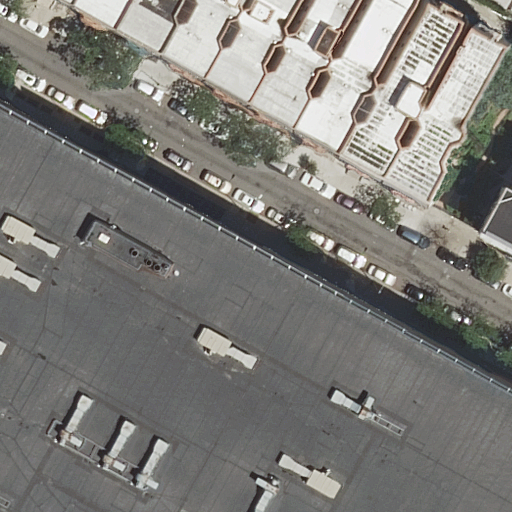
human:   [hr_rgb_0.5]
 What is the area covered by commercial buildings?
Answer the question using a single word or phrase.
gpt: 0m2

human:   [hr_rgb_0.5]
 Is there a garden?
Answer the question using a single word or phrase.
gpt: yes

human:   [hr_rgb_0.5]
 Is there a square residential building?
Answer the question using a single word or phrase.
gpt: no

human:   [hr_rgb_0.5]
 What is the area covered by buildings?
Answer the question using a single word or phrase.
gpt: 5706m2

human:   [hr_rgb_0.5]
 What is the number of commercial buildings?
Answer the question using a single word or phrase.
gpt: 0

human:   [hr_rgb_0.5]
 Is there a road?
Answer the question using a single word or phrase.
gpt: yes

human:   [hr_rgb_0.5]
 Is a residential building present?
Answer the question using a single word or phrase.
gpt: yes

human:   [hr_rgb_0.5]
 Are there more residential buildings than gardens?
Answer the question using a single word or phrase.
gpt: yes

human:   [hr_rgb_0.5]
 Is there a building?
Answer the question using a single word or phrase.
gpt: yes

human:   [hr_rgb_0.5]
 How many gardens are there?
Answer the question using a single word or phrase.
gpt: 1

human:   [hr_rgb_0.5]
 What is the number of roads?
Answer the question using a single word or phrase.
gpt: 1

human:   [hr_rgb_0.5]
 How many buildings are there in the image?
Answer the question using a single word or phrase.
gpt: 12

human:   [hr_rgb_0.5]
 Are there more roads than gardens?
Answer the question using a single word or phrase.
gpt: no

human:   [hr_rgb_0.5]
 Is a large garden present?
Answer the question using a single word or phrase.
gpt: no

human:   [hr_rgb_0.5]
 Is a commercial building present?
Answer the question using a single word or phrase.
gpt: no

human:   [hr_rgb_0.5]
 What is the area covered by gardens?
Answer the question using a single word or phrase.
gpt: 263m2

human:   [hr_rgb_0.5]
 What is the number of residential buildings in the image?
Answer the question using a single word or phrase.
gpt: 11

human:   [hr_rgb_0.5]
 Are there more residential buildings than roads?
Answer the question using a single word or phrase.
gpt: yes

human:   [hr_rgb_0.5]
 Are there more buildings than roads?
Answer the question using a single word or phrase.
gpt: yes

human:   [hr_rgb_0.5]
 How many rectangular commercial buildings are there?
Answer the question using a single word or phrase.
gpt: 0

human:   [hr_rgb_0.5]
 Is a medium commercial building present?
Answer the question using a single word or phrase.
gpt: no

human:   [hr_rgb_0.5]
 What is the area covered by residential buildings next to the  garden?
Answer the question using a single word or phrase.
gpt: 1837m2

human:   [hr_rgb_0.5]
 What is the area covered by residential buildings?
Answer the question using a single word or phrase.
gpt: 1837m2

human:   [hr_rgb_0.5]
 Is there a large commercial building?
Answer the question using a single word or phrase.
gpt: no

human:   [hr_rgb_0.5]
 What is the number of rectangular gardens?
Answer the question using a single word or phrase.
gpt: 0

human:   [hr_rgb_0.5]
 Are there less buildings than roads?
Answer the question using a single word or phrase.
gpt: no

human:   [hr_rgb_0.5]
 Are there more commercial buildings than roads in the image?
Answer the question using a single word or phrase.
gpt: no

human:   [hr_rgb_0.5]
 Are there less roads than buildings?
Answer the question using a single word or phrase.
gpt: yes

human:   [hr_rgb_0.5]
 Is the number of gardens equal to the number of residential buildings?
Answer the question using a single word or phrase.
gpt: no

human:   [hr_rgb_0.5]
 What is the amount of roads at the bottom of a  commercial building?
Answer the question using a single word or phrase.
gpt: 0

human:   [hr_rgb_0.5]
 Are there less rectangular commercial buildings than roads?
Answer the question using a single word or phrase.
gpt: yes

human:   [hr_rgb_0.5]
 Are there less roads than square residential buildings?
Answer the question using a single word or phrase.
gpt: no

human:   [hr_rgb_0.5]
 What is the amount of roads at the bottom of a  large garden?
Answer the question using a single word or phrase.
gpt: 0

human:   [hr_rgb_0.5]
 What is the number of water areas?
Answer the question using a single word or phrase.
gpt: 0

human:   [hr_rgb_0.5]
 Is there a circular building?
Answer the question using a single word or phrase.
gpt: no

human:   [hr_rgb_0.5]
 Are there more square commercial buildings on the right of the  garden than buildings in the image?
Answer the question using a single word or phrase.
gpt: no

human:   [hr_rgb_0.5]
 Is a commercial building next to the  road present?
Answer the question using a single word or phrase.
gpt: no

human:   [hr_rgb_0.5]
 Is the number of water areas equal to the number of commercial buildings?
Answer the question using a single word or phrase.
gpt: yes

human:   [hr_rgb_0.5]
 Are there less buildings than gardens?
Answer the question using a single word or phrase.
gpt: no

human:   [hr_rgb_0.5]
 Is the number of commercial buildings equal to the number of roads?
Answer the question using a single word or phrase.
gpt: no

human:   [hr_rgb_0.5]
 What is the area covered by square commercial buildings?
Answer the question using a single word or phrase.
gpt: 0m2

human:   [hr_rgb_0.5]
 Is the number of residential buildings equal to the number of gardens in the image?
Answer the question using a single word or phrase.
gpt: no

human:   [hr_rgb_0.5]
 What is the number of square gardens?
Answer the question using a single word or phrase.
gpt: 0

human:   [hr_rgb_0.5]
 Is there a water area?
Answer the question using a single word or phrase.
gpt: no

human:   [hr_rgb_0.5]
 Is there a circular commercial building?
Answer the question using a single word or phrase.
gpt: no

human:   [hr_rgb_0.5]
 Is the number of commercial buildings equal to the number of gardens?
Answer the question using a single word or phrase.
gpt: no

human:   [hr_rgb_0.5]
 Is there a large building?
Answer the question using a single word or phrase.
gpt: yes

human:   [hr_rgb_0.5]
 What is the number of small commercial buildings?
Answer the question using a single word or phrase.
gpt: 0

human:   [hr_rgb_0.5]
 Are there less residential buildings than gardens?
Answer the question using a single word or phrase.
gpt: no

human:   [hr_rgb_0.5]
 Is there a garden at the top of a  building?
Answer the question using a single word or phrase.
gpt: yes

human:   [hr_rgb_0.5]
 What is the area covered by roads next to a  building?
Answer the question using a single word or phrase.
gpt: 0m2

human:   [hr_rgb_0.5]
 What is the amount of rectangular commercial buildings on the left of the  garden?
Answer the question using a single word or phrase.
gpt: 0

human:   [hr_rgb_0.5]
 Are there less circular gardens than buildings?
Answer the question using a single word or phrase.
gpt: yes

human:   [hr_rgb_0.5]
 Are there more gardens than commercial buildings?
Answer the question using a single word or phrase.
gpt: yes

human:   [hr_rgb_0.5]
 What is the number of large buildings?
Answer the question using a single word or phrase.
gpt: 1

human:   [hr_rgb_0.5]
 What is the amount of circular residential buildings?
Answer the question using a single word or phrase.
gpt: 0

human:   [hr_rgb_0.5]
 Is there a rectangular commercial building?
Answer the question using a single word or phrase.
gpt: no

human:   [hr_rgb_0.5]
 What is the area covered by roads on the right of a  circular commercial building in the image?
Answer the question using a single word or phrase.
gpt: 0m2

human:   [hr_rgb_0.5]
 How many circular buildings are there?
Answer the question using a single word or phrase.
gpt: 0

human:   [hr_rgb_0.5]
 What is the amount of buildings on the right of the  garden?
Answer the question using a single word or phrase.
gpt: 1

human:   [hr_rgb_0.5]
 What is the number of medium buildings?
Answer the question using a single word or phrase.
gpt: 8

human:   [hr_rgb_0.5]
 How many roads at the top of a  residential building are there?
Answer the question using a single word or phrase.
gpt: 0

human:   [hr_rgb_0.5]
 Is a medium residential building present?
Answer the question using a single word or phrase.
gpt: yes

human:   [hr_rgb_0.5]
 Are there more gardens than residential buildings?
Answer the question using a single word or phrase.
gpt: no